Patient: sex F, age 68
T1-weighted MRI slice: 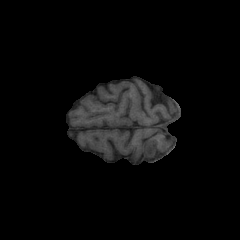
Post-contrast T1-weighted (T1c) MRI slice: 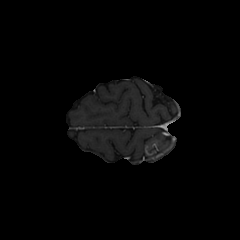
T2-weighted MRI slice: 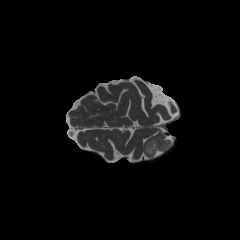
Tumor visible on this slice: yes
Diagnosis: Glioblastoma, IDH-wildtype
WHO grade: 4